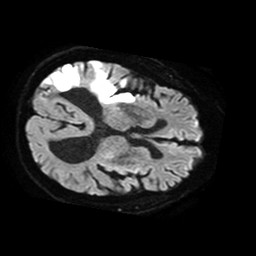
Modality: TRACE
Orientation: axial
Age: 75
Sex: male
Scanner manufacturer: philips
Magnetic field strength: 1.5 T
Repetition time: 3.879 s
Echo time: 0.09873 s